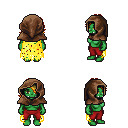
a pixel art fantasy rpg character, female body template, orc, green skin, yellow tattered cape, red pants, light blonde swoop hairstyle, cloth hood, four views (front, back, left, right), 2x2 character sprite sheet, small pixel art, hard edges, no anti-aliasing